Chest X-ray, PA view. Patient: 44 years old, sex M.
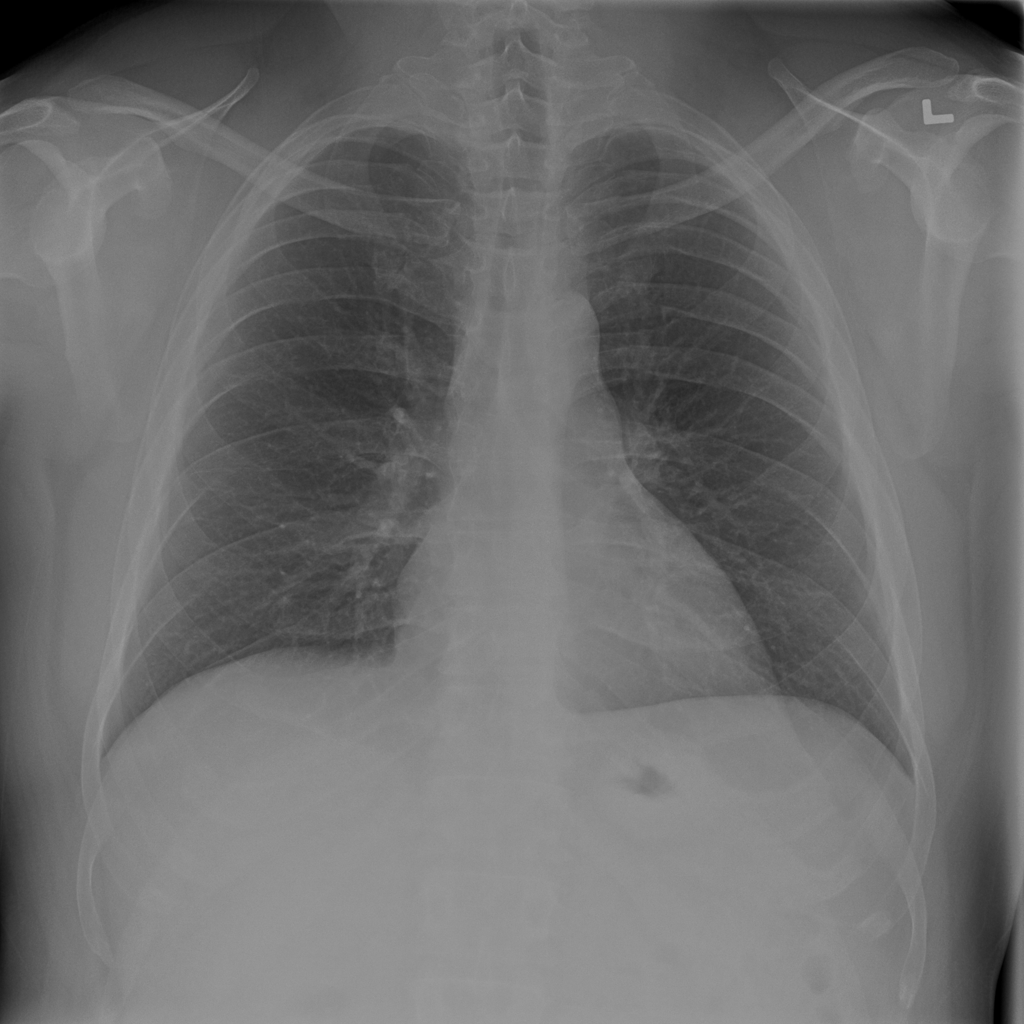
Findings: No Finding